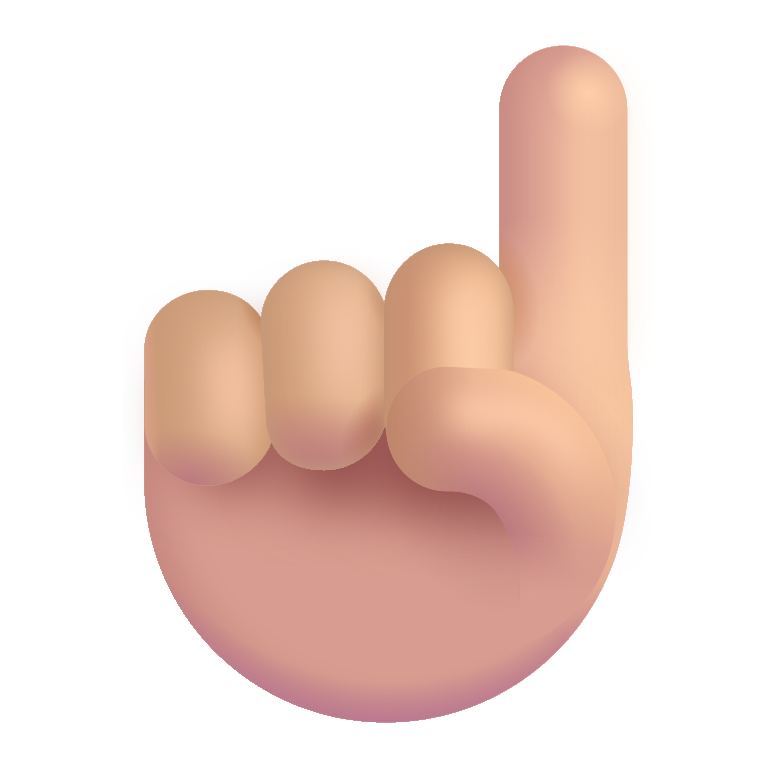
index pointing up color  light